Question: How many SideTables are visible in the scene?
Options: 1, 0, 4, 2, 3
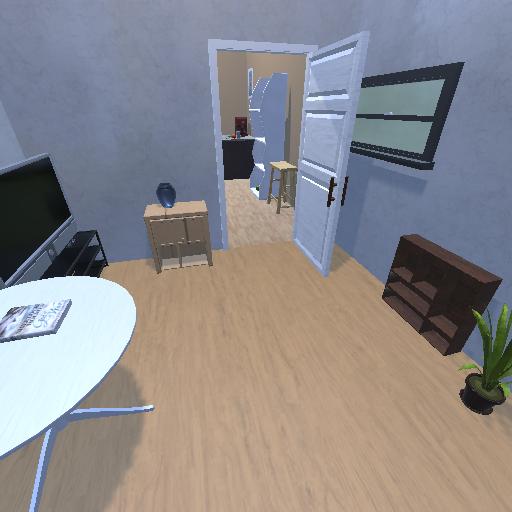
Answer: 1